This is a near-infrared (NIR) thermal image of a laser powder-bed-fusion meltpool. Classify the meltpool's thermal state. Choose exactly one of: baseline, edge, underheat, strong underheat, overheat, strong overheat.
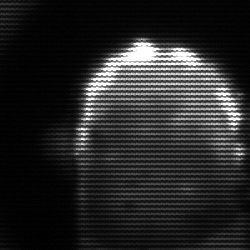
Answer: baseline